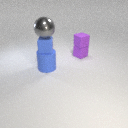
small purple rubber cube below small purple rubber cube